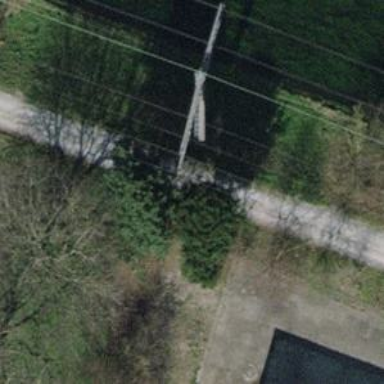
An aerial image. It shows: Bench.